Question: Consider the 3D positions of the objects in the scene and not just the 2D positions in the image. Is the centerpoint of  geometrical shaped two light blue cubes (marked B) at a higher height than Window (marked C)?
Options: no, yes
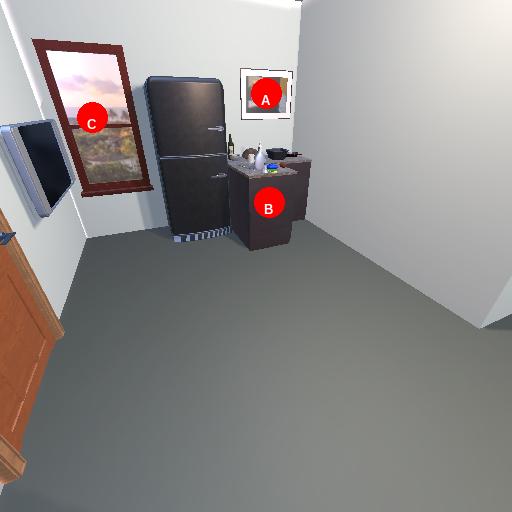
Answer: no